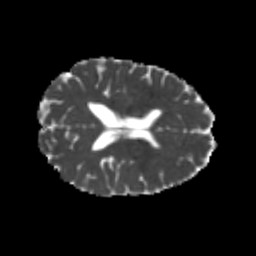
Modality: MD
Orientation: axial
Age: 25
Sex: female
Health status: healthy
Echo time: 0.074 s